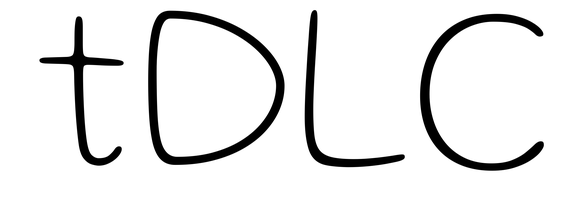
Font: Gluten_Thin